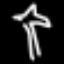
Label: palm tree